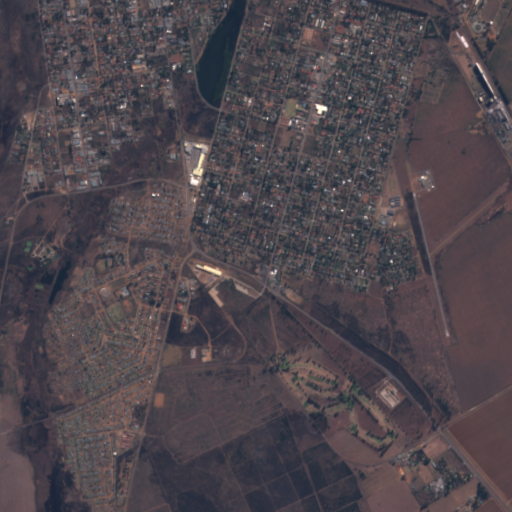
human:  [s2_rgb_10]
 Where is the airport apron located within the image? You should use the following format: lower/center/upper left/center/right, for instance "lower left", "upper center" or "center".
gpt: The airport apron is located in the center right of the image.
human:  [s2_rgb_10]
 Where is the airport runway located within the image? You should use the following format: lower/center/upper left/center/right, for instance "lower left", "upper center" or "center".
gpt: The airport runway is located in the center right of the image.
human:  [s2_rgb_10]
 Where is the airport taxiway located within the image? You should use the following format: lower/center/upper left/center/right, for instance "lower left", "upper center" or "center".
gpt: The airport taxiway is located in the center right of the image.
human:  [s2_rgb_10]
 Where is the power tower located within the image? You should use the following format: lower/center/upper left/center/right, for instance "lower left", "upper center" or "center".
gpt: The power tower is located in the left of the image.
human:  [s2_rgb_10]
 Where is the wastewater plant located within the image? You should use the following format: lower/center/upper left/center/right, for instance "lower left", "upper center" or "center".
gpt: The wastewater plant is located in the center left of the image.
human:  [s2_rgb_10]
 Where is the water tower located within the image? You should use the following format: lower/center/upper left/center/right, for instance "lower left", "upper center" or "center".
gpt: The water tower is located in the center right of the image.
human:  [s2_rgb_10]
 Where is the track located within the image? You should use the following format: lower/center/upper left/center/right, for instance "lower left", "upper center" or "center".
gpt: There is no track in the image.